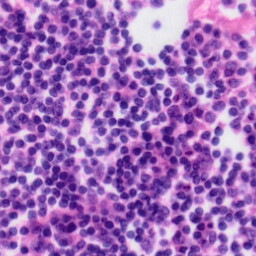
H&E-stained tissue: Tonsil